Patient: sex M, age 26
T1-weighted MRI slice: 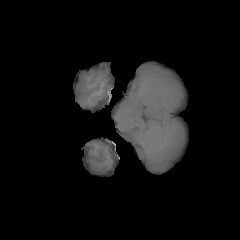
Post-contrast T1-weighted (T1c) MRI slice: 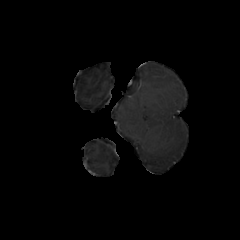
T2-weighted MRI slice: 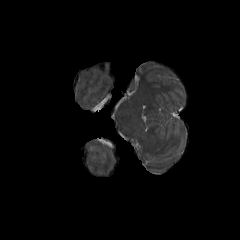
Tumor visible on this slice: no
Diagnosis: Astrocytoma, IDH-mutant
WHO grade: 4